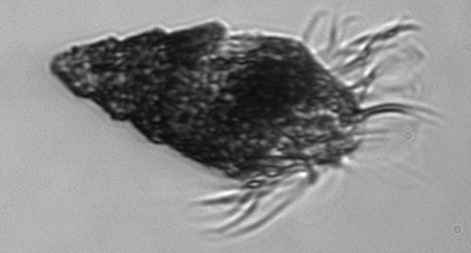
Label: Laboea_strobila